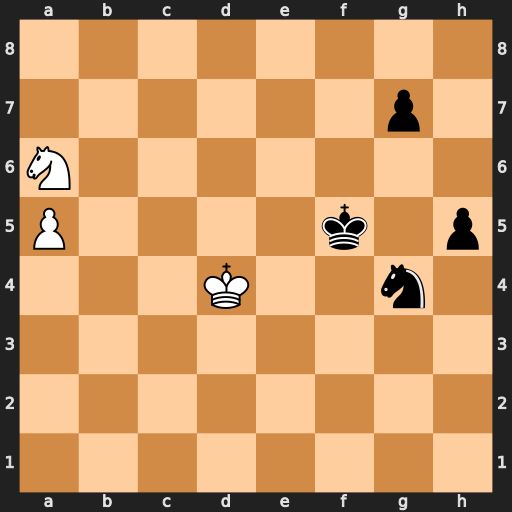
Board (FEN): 8/6p1/N7/P4k1p/3K2n1/8/8/8
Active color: w
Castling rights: -
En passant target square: -
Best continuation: Nb4 Nf6 a6 Ne8 Nd5